Aerial crown-view tile of a tropical tree (Barro Colorado Island, Panama), acquired 20250317:
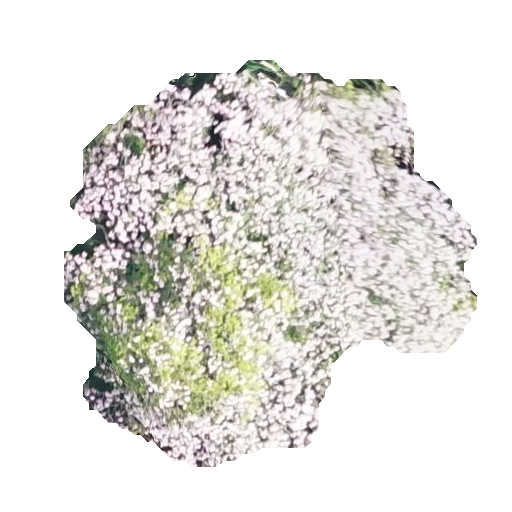
Species: Tabebuia rosea
GBIF accepted scientific name: Tabebuia rosea
Crown area: 174.623 m²